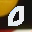
Label: 0